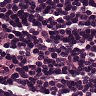
Metastatic tissue present: no